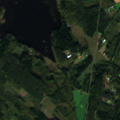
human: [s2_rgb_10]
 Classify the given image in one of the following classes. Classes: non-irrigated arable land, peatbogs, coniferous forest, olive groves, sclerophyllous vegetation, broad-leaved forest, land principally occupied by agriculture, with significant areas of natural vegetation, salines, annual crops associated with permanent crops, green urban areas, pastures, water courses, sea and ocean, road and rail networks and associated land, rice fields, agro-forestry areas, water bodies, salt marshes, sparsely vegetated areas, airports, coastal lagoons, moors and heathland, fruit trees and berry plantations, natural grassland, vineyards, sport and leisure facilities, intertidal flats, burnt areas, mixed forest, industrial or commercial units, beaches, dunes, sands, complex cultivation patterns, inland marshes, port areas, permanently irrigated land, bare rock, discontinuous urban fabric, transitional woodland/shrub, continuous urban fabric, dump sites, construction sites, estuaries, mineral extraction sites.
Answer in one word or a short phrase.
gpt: non-irrigated arable land, coniferous forest, mixed forest, water bodies